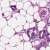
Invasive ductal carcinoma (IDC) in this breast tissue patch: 0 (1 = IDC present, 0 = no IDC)